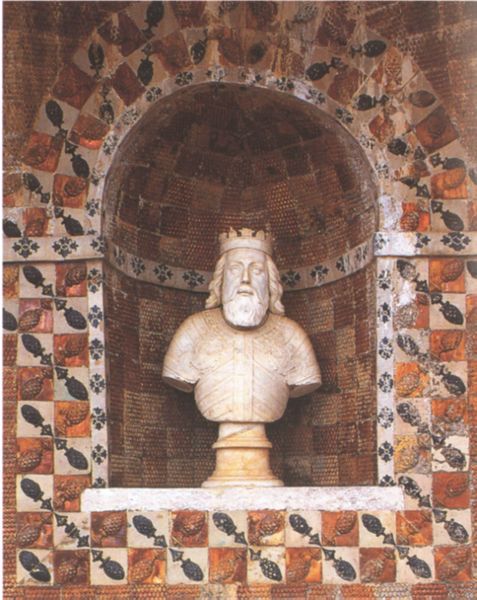
Titel: Palacio Fronteira
Standort: Benfica, Palacio Fronteira (EU - P)
Schlagwörter: mann, weiß, brust, marmor, rot, ornament, bart, wand, arme, augen, sockel, stein, haare, krone, locken, rund, bogen, ziegel, arch, crown, king, könig, red, white, window, black, green, hair, nose, old, wall, büste, foto, nische, fliesen, kacheln, mosaik, man, stone, head, orange, armor, eyes, stand, bust, decoration, shadow, chin, mouth, beard, viereck, photo, sculpture, statue, alabaster, marble, royal, skultpur, medieval, eye, figure, lips, shoulders, fresco, space, cheek, carving, forehead, pedestal, mosaic, pineapple, broken, tiles, niche, tile, alcove, curly, armless, display, half, monolith, breen, white figure, enclave, alternating, lotr, pineapples, krowne, nich